Question: I can't seem to get labels working on my basic Flot graph, I have stripped it down to the basics but I still can't get it to work;
'''
<div id="graph" style="width:600px;height:300px;"></div>
<script type="text/javascript">
$(function () {
var d1 = [[0, 13], [1, 13], [2, 13], [3, 0], [4, 17], [5, 17], [6, 13]];
$.plot($("#graph"), [
{
data: d1,
bars: {
show: true
},
xaxis: {
axisLabel: 'Hops'
},
yaxis: {
axisLabel: 'Traceroute'
}
}
]);
});
</script>
'''
Below is the graph I am getting. As you can see, no errors in the Chrome debug window. I did have the following simple axis label formatting settings included also but it still wouldn't work:
'''
axisLabelUseCanvas: true,
axisLabelFontSizePixels: 12,
axisLabelFontFamily: 'Verdana, Arial, Helvetica, Tahoma, sans-serif',
axisLabelPadding: 5
'''

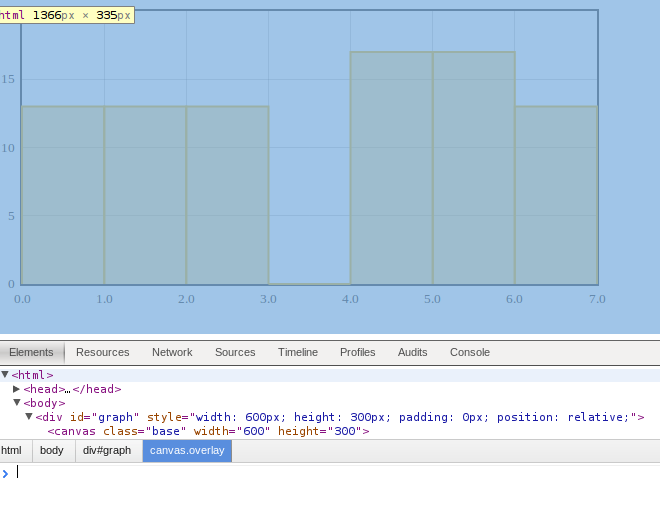
Answer: I have no idea how I have fixed this, but by making it more complex, I have. Perhaps a bug?
Now it works with this code:
'''
<div id="graph" style="width:600px;height:300px;"></div>
<script type="text/javascript">
$(function () {
var d1 = [[0, 13]];
var d2 = [[1, 13]];
var d3 = [[2, 13]];
var d4 = [[3, 30]];
var d5 = [[4, 17]];
var d6 = [[5, 17]];
var d7 = [[6, 13]];
var data1 = [
{
data: d1,
bars: {
show: true,
fillColor: "#CAFFD8"
},
color: "#CAFFD8"
},
{
data: d2,
bars: {
show: true,
fillColor: "#CAFFD8"
},
color: "#CAFFD8"
},
{
data: d3,
bars: {
show: true,
fillColor: "#CAFFD8"
},
color: "#CAFFD8"
},
{
data: d4,
bars: {
show: true,
fillColor: "#FF7575"
},
color: "#FF7575"
},
{
data: d5,
bars: {
show: true,
fillColor: "#FFFF75"
},
color: "#FFFF75"
},
{
data: d6,
bars: {
show: true,
fillColor: "#FFFF75"
},
color: "#FFFF75"
},
{
data: d7,
bars: {
show: true,
fillColor: "#CAFFD8"
},
color: "#CAFFD8"
},
];
$.plot($("#graph"), data1, {
xaxis: {
axisLabel: 'Hops',
axisLabelUseCanvas: true,
axisLabelFontSizePixels: 12,
axisLabelFontFamily: 'Verdana, Arial, Helvetica, Tahoma, sans-serif',
axisLabelPadding: 5
},
yaxis: {
min: 0,
max: 30,
axisLabel: 'Traceroute',
axisLabelUseCanvas: true,
axisLabelFontSizePixels: 12,
axisLabelFontFamily: 'Verdana, Arial, Helvetica, Tahoma, sans-serif',
axisLabelPadding: 5
}
});
});
</script>
'''